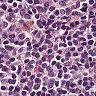
Metastatic tissue present: no